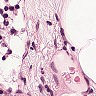
Metastatic tissue present: no